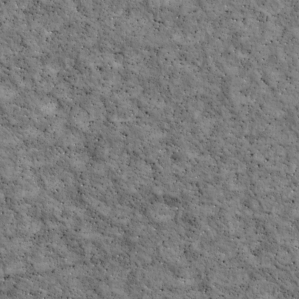
Label: non_frost